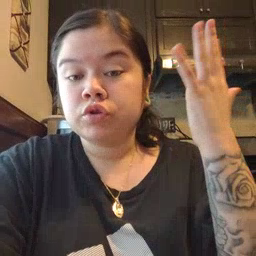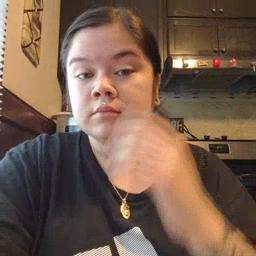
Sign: tree